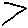
Label: zigzag